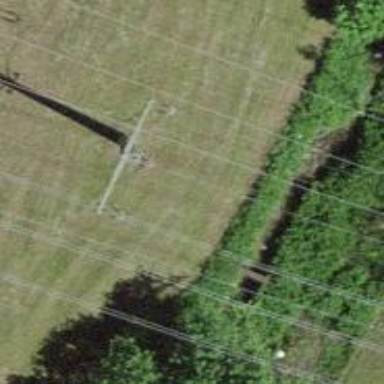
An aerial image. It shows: Three cables of power line.